Question: I am trying to building a separate project which can find maven dependencies of any given project. I was referring Aether samples but i could not find a way to define another project to find dependencies.
As shown in the following figure <URL>, Project 1 has dependencies of project 2 and project 2 has dependencies of project 3. If i select project 1 on dependency finder it should show all the dependencies of project 1 which are project 2.

I was referring following Aether code piece but i could not figure out a way to set another project (by setting pom file or project directory)
'''
RepositorySystem system = Booter.newRepositorySystem();
RepositorySystemSession session = Booter.newRepositorySystemSession( system );
Artifact artifact = new DefaultArtifact( "org.eclipse.aether:aether-impl:1.0.0.v20140518" );
ArtifactDescriptorRequest descriptorRequest = new ArtifactDescriptorRequest();
descriptorRequest.setArtifact( artifact );
descriptorRequest.setRepositories( Booter.newRepositories( system, session ) );
ArtifactDescriptorResult descriptorResult = system.readArtifactDescriptor( session, descriptorRequest );
for ( Dependency dependency : descriptorResult.getDependencies() )
{
System.out.println( dependency );
}
'''
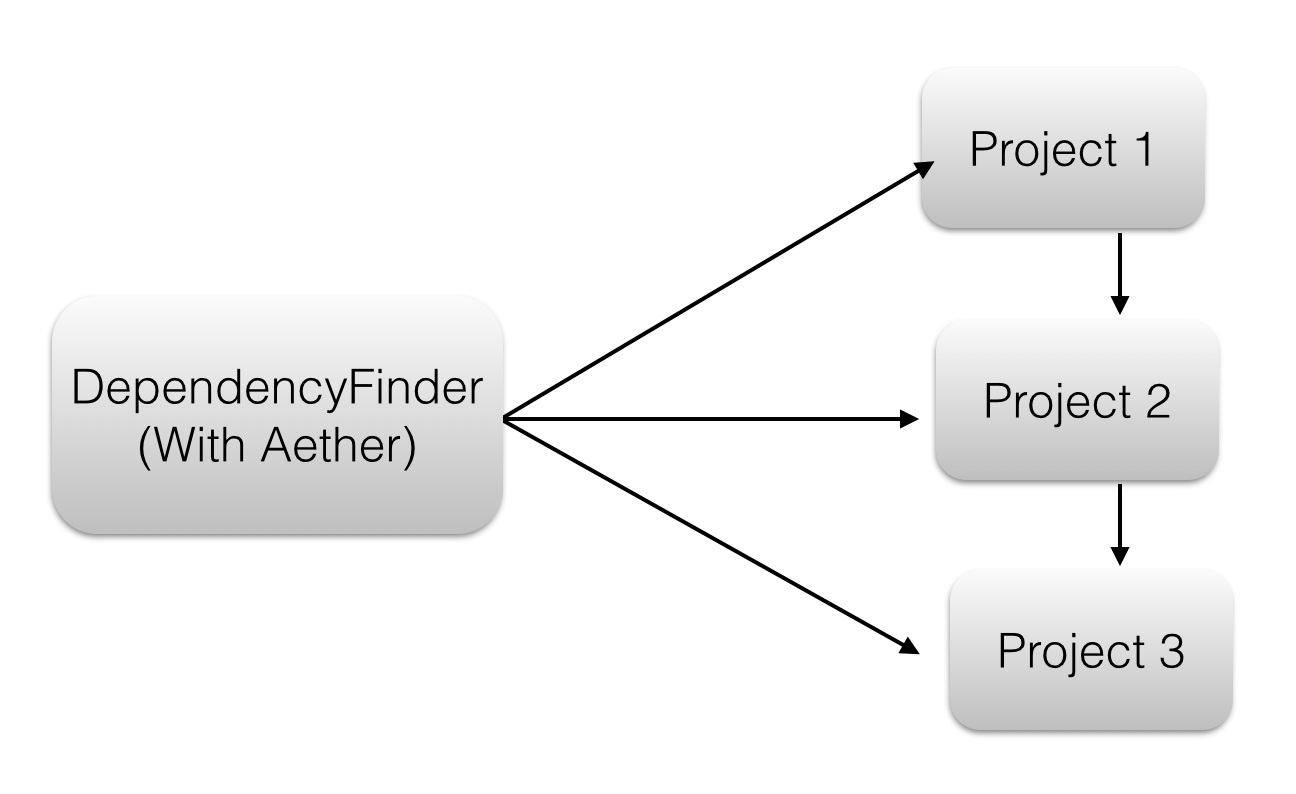
Answer: You don't need to do it programatically. You could simply invoke <URL>:
'''
mvn dependency:tree
'''
I would also recommend you invoke it with '-Dverbose' in case you're really, really having a hard time figuring why a certain version of a dependency is being chosen over another one (which you may be expecting it to be using instead).
Or, alternatively, if you'd like to see the dependencies in a flat form, you could also use <URL>
'''
mvn dependency:list
'''